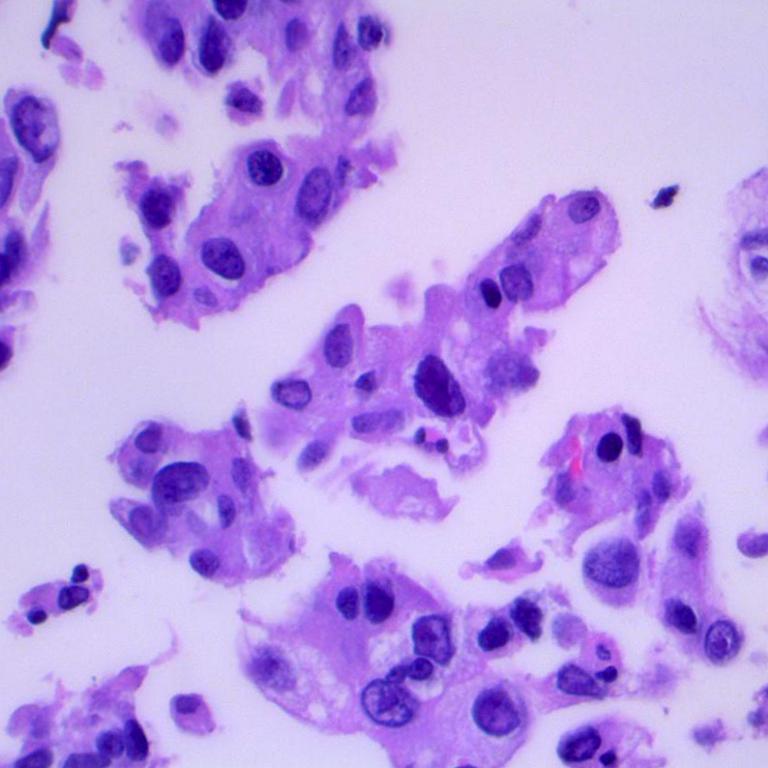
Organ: lung
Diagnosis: adenocarcinomas